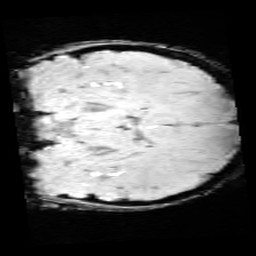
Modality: SWI
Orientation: coronal
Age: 10
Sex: male
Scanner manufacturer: siemens
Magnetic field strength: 3 T
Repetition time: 0.027 s
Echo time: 0.02 s